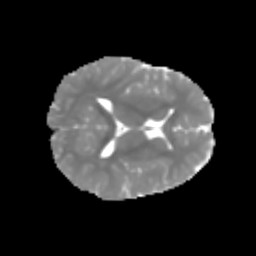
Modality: MD
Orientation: axial
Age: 6
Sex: male
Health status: healthy